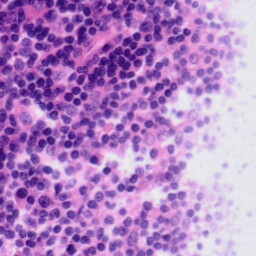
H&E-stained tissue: Tonsil